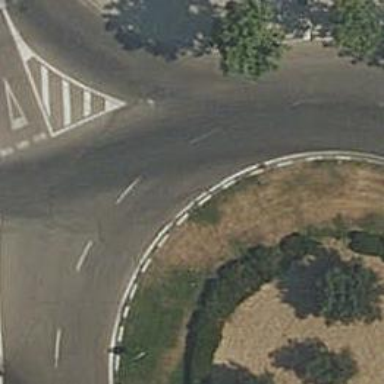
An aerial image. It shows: Secondary road leading to roundabout.